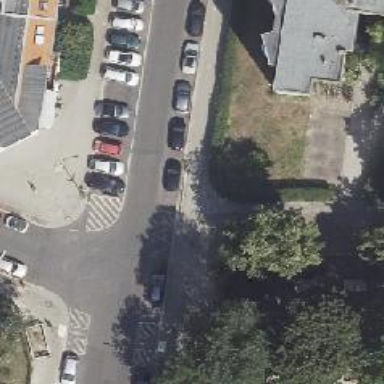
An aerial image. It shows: Residential road with asphalt surface and separate sidewalk. There is parallel on-street parking available on the left side.